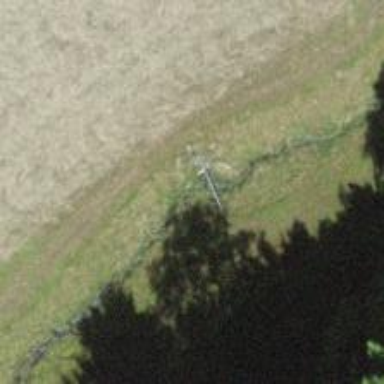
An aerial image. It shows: Ditch serving as waterway.